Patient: sex F, age 66
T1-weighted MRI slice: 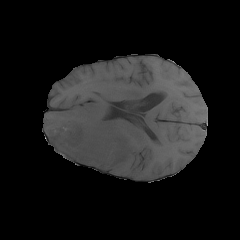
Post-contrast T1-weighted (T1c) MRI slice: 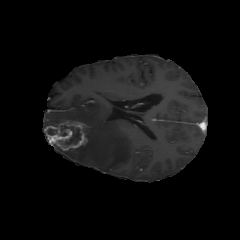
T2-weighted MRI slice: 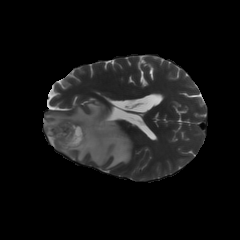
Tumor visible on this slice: yes
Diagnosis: Glioblastoma, IDH-wildtype
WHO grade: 4